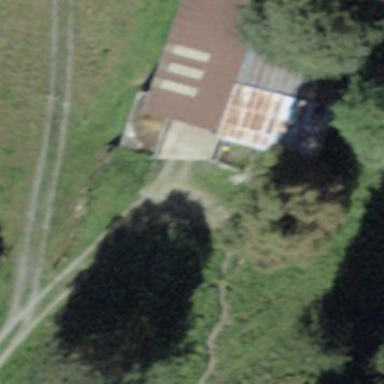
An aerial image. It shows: Cabin.